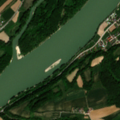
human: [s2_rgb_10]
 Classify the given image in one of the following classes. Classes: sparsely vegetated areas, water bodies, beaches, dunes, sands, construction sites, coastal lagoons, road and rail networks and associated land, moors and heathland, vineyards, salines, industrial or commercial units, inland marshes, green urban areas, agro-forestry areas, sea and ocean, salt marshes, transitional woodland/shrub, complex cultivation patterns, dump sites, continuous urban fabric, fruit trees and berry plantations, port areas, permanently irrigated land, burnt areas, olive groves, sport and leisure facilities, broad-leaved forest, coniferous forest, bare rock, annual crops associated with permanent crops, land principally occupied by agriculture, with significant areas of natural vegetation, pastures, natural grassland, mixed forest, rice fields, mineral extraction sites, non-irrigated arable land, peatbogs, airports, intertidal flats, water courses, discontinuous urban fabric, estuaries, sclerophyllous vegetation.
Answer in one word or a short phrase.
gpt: discontinuous urban fabric, non-irrigated arable land, complex cultivation patterns, land principally occupied by agriculture, with significant areas of natural vegetation, broad-leaved forest, water courses